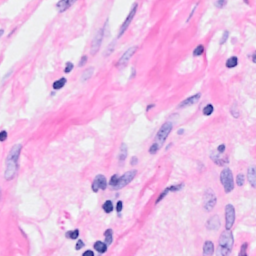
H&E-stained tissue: Breast